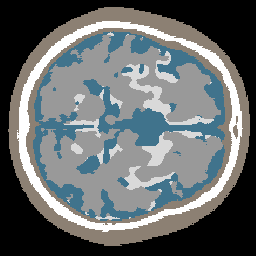
Label: no_lesion